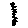
Label: zigzag